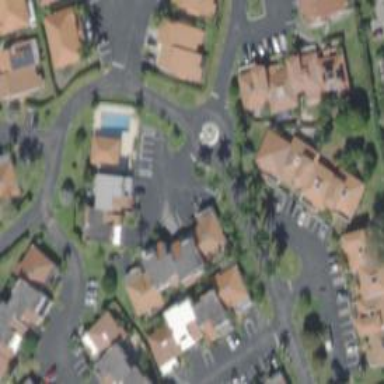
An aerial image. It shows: Living street.